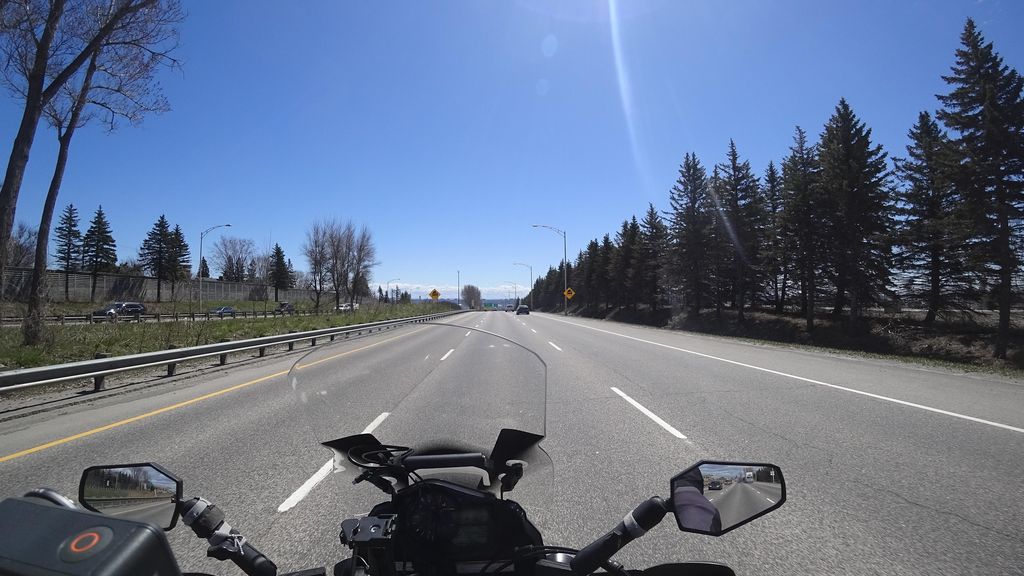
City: quebec_city